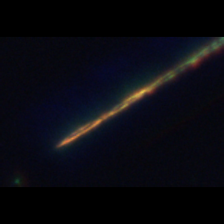
Taxon: Psuedo-nitzschia
Group: Diatoms